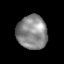
Tissue: prostate
Cell type: T cells
Senescence score: 0.2708
Nuclear area (px): 991
Mean DAPI intensity: 137.689